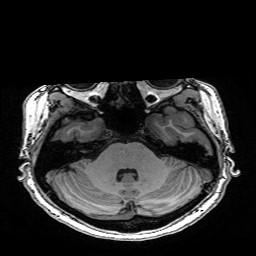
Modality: T1w
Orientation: coronal
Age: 27
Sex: female
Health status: healthy
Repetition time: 2.53 s
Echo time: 0.0034 s